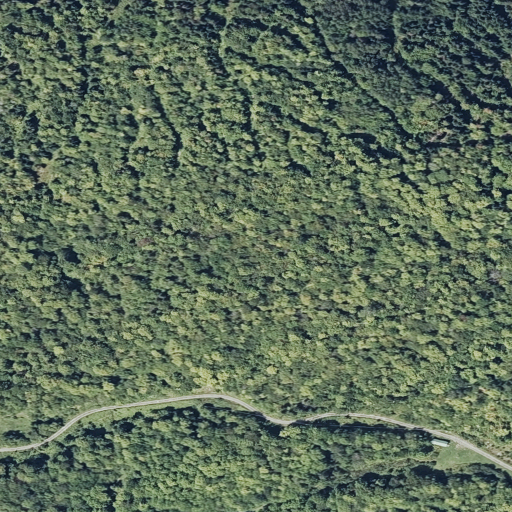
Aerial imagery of mountain in Maine named Mattawamkeag Hill containing deciduous forest, mixed forest, and pasture